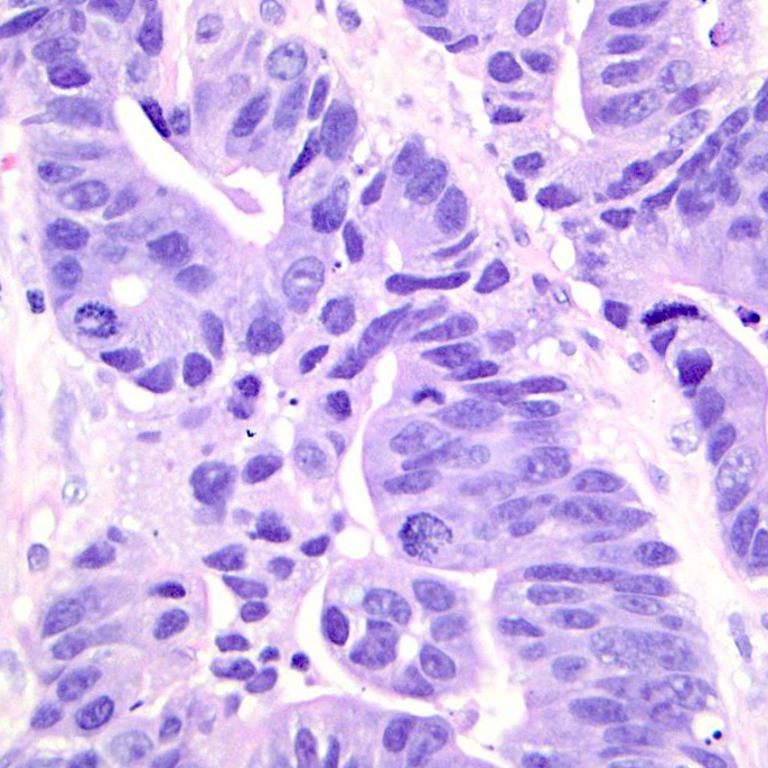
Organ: colon
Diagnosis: adenocarcinomas